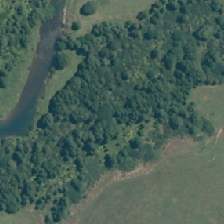
Land cover: indigenous_forest